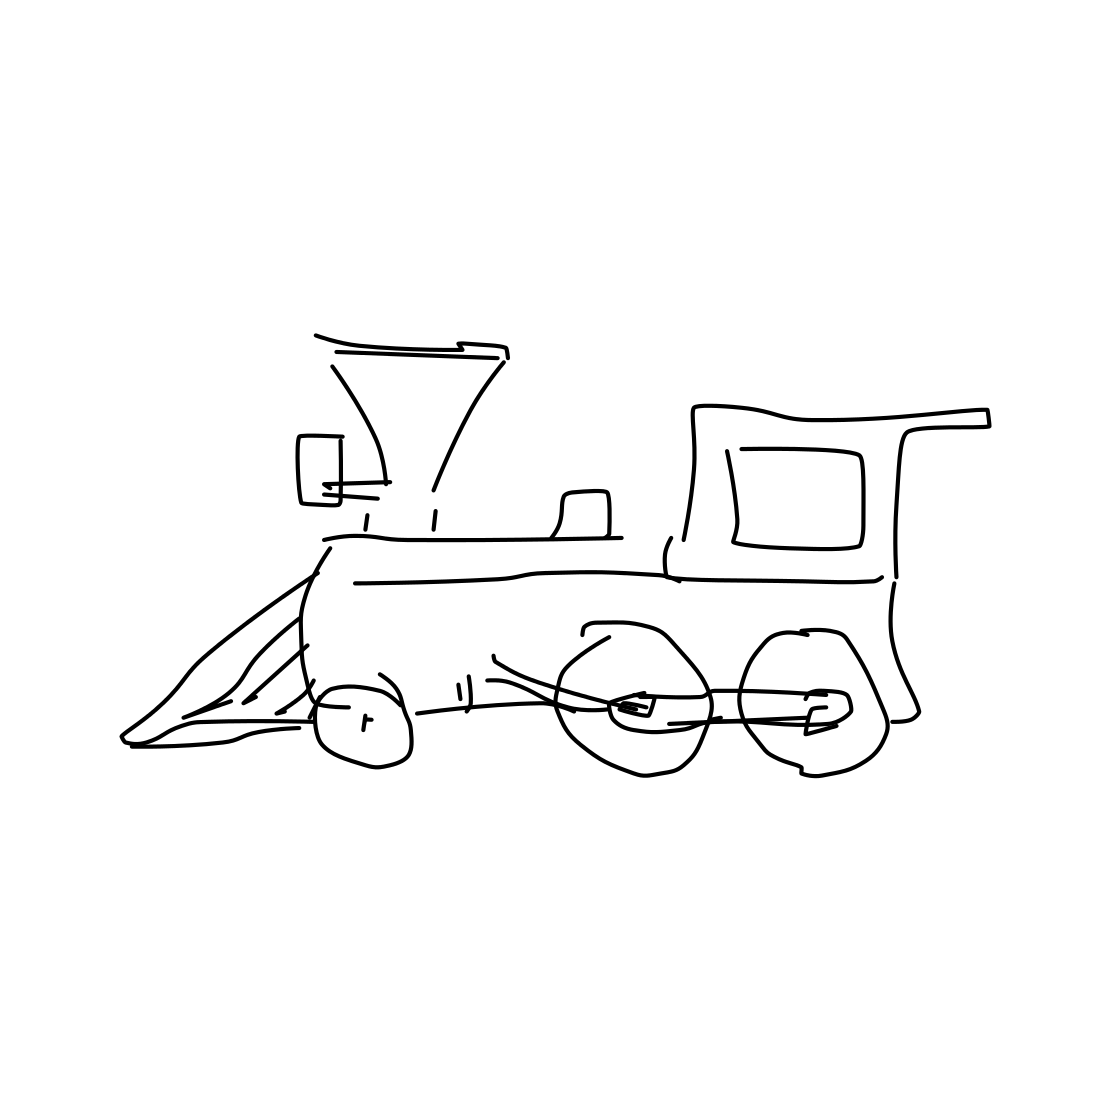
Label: train